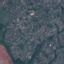
Label: Residential